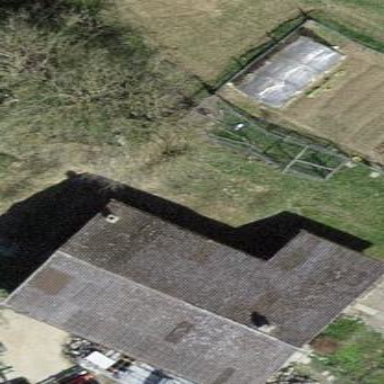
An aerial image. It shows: House with farm shop.